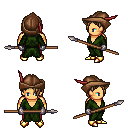
a pixel art fantasy rpg character, male body template, human, tanned skin, green robe, red pants, blonde bangs hairstyle, leather cap, metal gloves, gold boots, spear, four views (front, back, left, right), 2x2 character sprite sheet, small pixel art, hard edges, no anti-aliasing